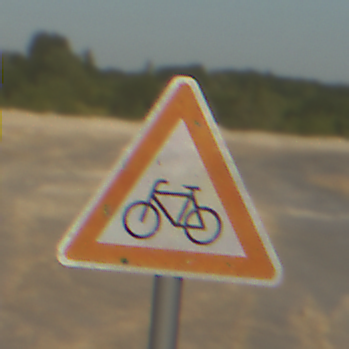
Verkehrszeichen: RadverkehrRechts
Umgebung: Outdoor, Beach
Tageszeit: SunriseSunset
Wetter: Clear
Licht: Natural
Jahreszeit: NotSpecified
Kontrast: HighContrast